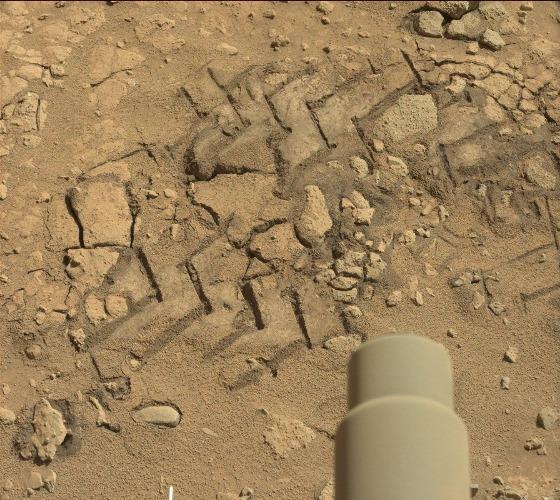
Terrain classes present: Background, Bedrock, Gravel / Sand / Soil, Rock, Shadow, Track